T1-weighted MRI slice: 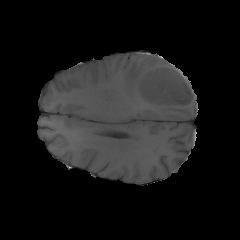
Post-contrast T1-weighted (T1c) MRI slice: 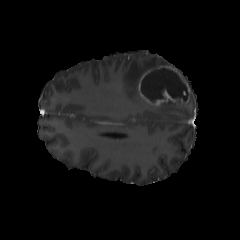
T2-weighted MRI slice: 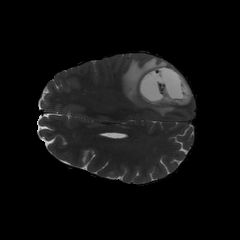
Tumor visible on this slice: yes